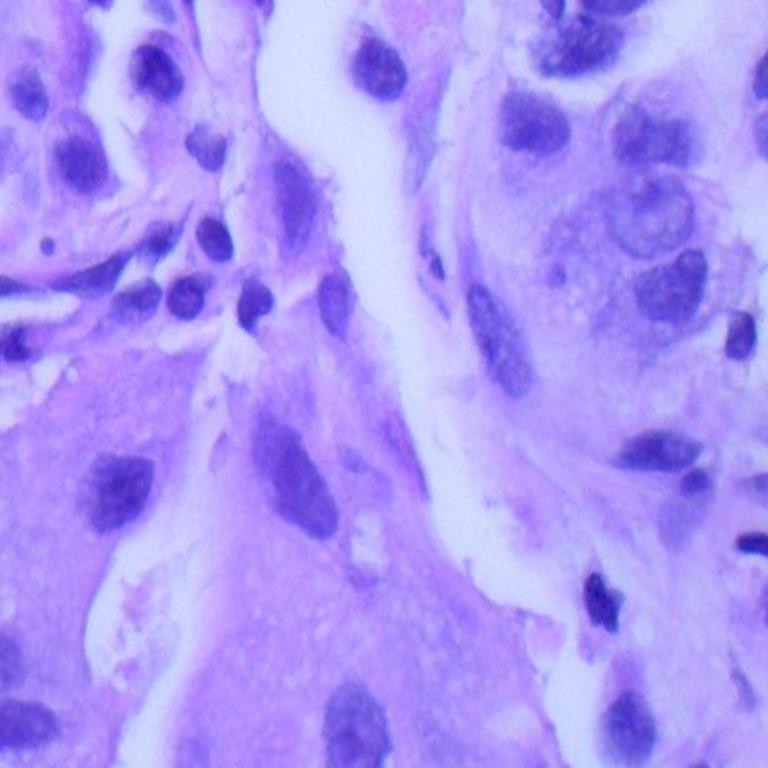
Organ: lung
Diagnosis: adenocarcinomas